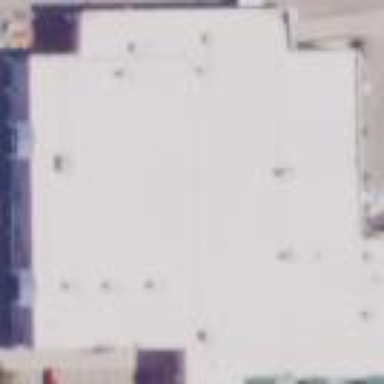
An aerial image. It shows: Retail building.